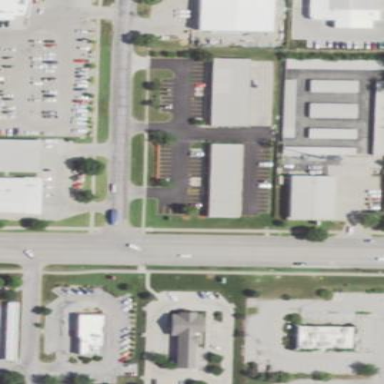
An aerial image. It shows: Commercial area.